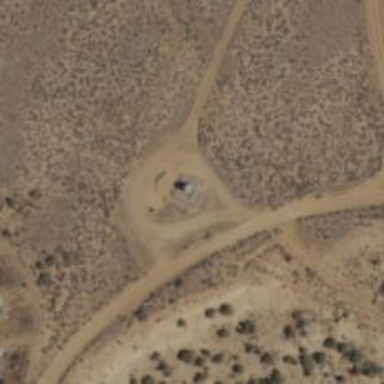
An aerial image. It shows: Storage tank that is man-made.